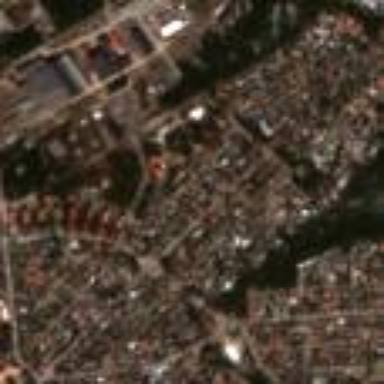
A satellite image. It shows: Residential area.